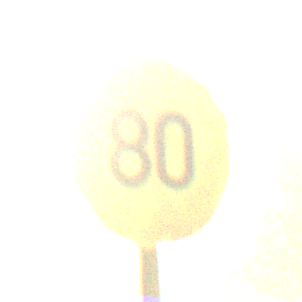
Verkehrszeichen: Geschwindigkeit80
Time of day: SunriseSunset
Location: Outdoor (Nature)
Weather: PartlyCloudy
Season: NotSpecified
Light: Natural